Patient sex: M
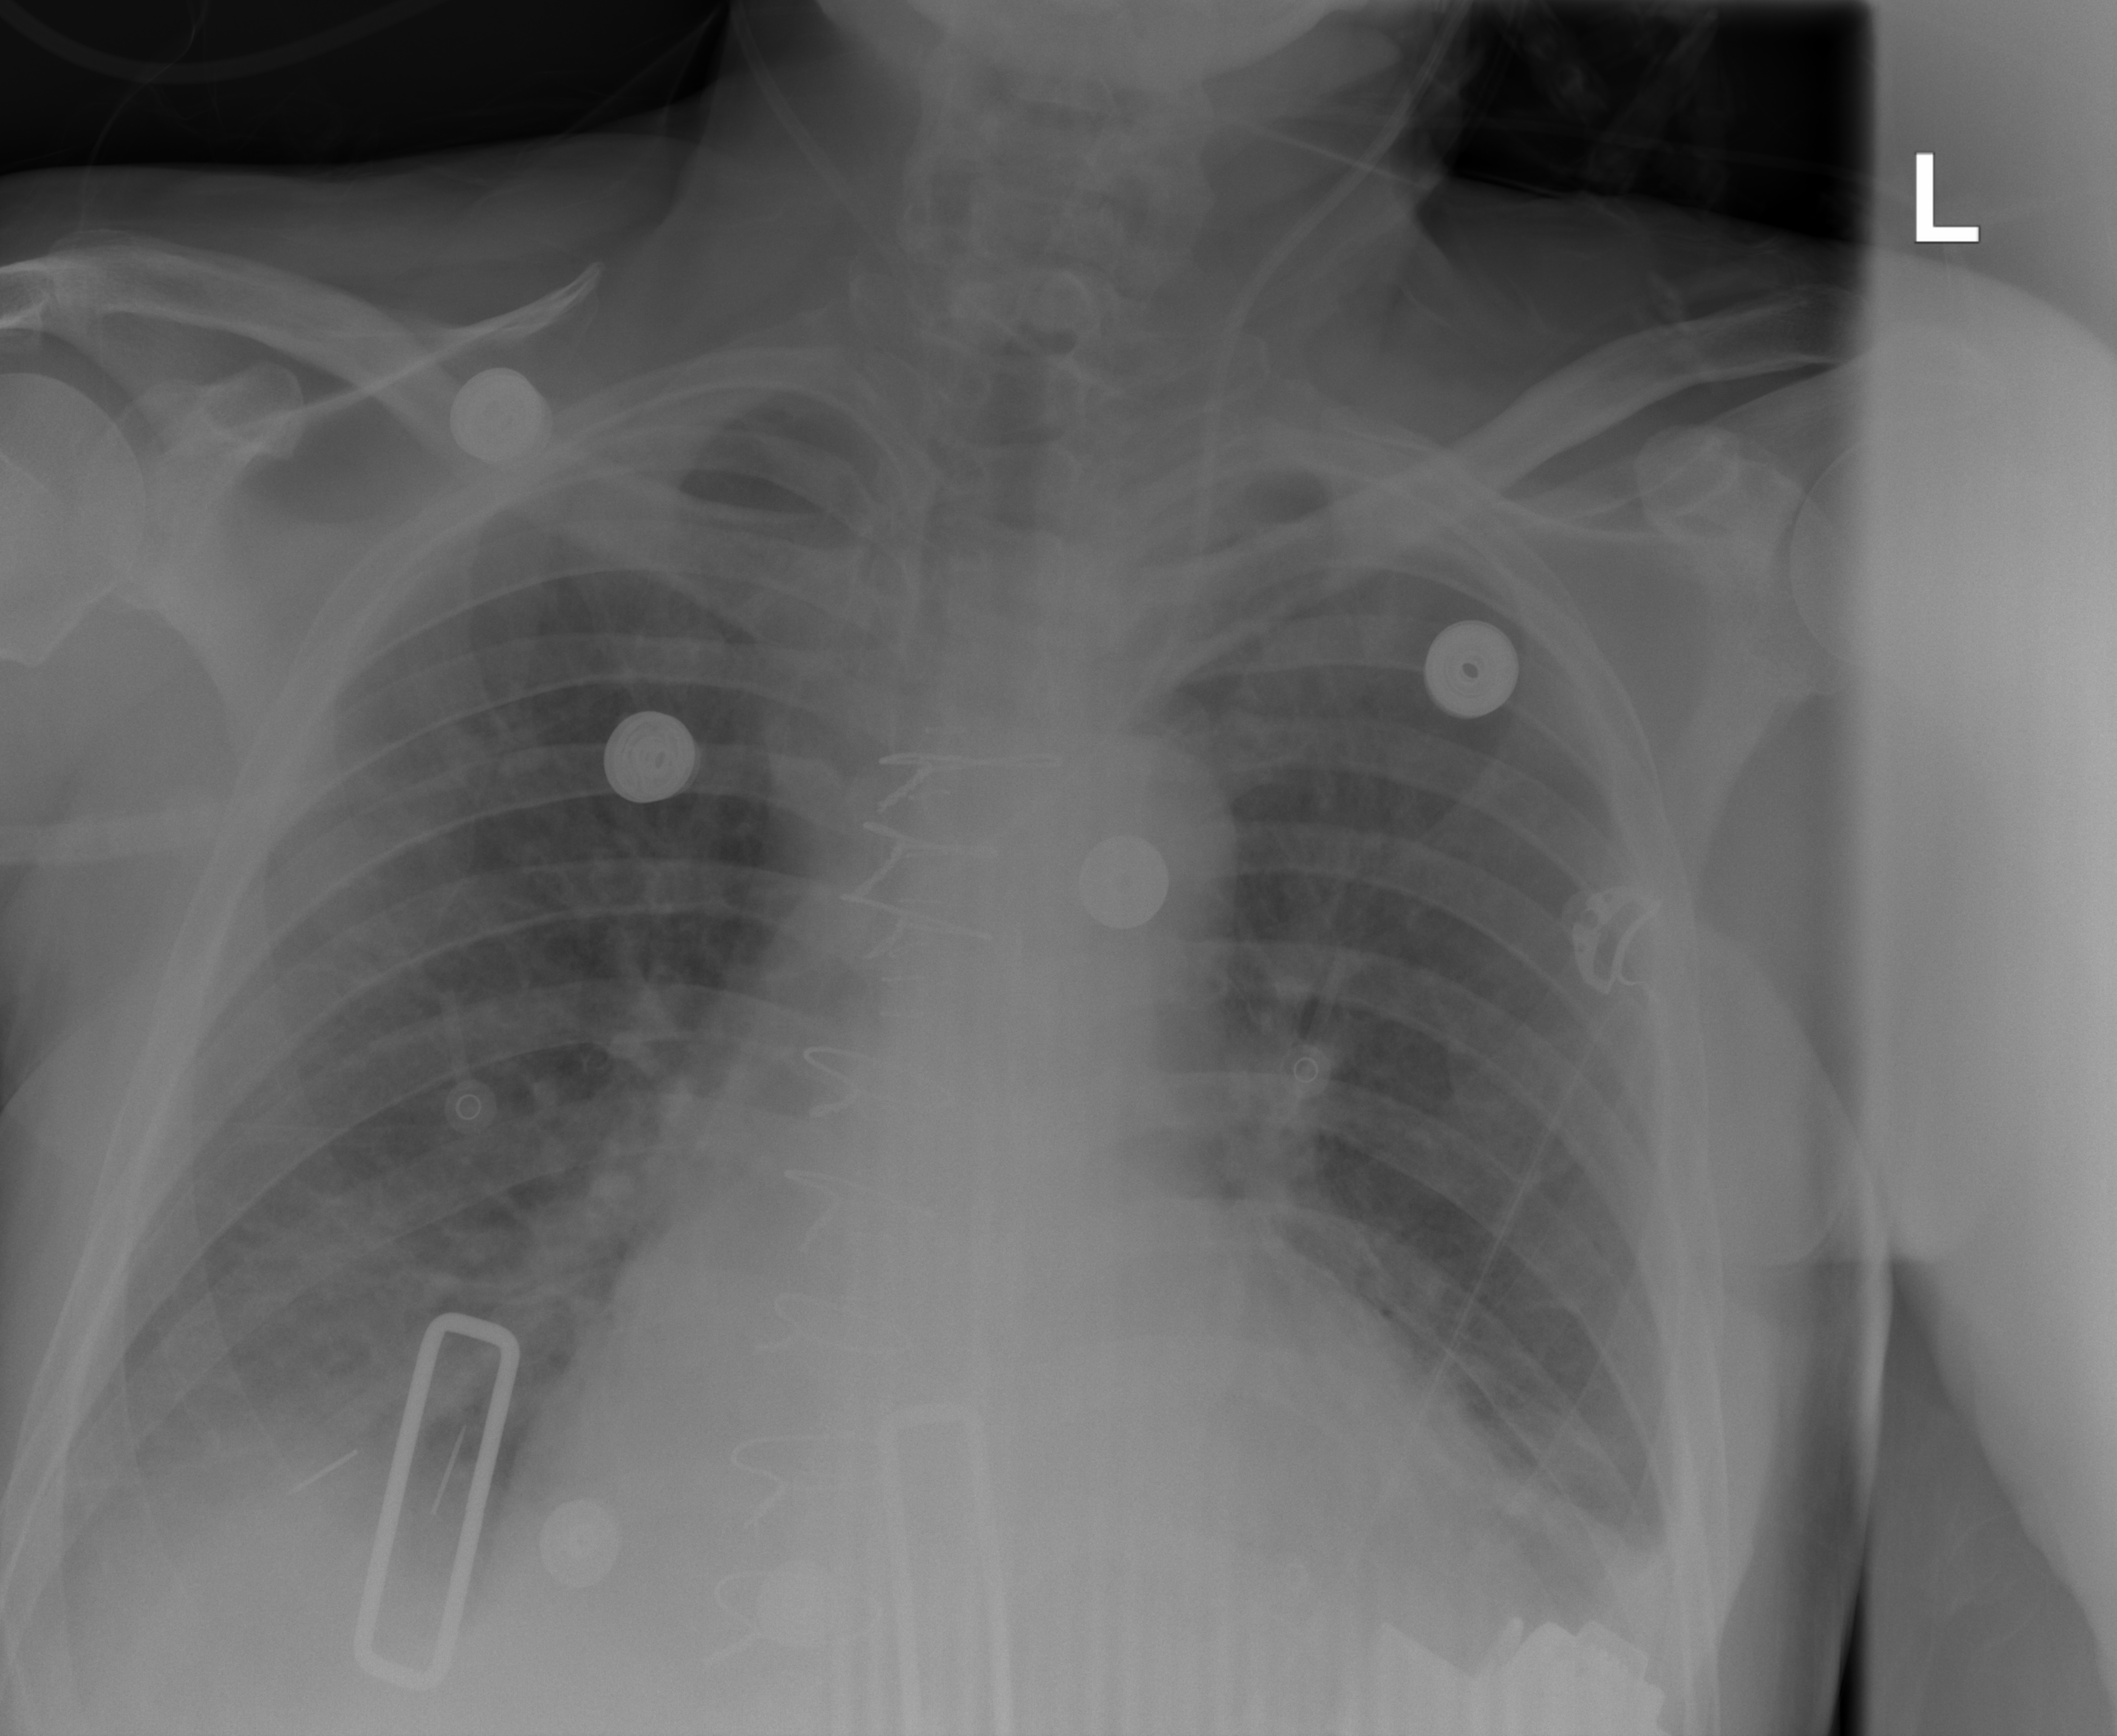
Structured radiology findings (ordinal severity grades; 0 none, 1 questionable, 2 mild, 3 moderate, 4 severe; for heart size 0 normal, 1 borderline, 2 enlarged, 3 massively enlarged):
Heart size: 2
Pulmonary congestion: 2
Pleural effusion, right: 2
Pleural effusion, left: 2
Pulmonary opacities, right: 1
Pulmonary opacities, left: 0
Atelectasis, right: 2
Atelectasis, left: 3